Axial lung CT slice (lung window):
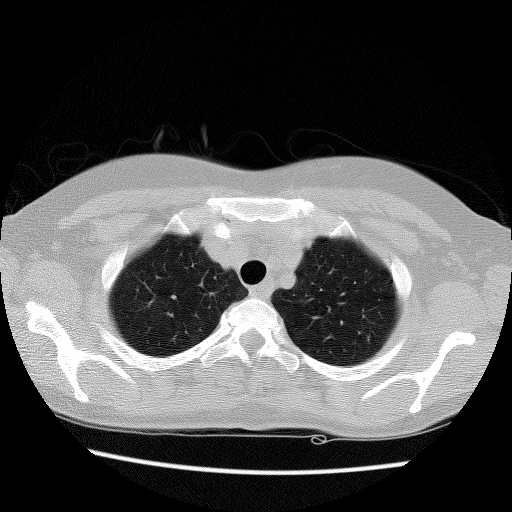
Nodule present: no